Brain MRI, t1w sequence, axial 2D slice.
Patient: age 18, sex F, weight 90 kg, height 1.9 m
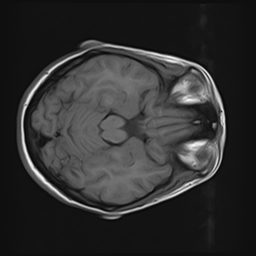